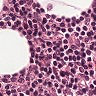
Metastatic tissue present: no